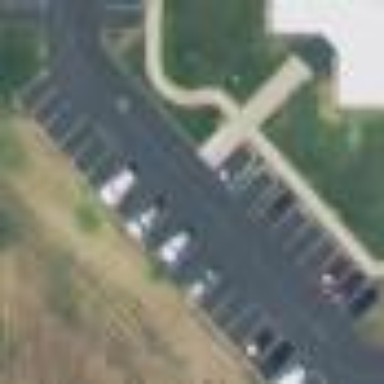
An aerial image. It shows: Paved parking area.